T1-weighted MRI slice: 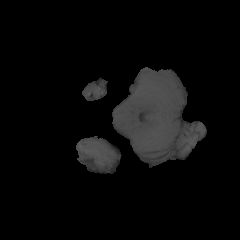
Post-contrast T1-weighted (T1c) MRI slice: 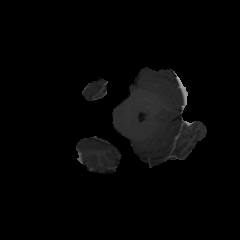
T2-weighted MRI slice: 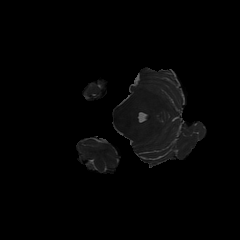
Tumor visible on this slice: no